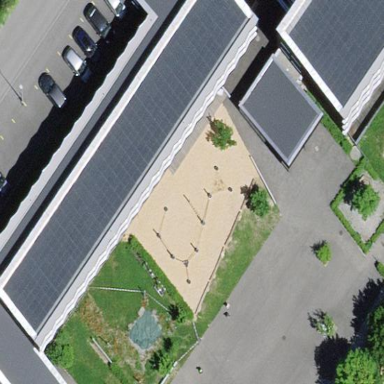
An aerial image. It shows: Flat-roofed school building.